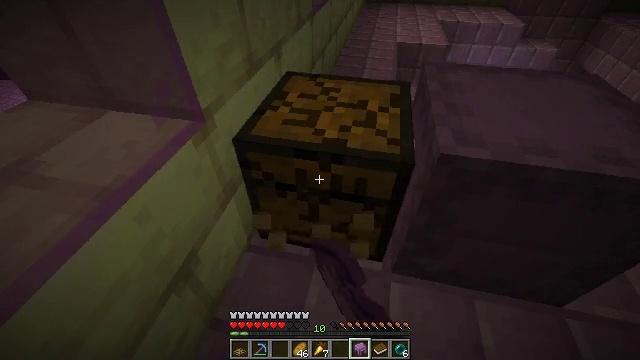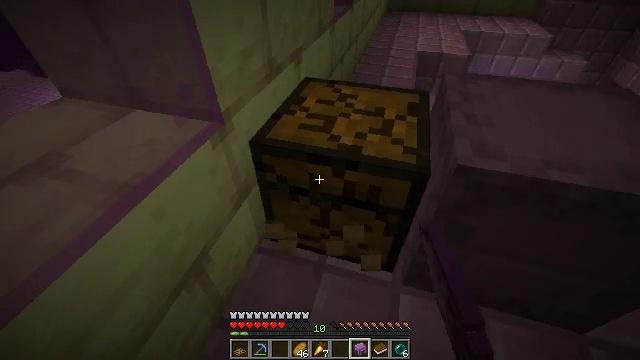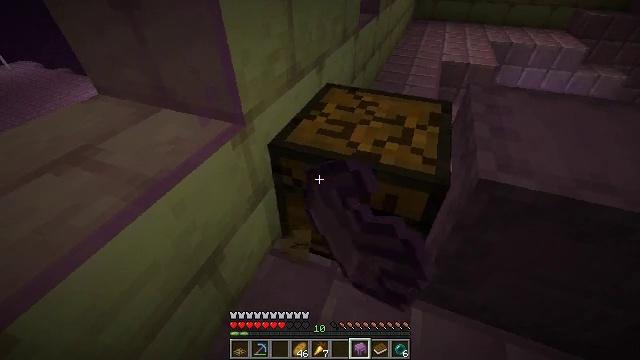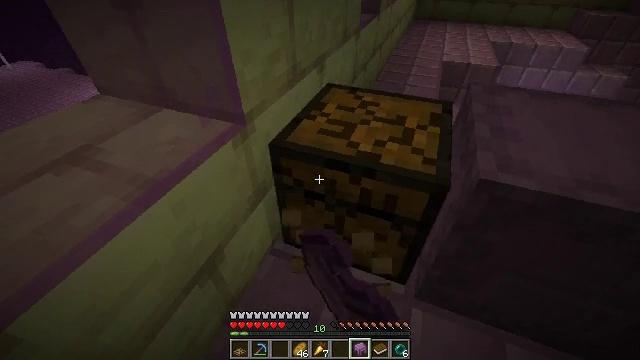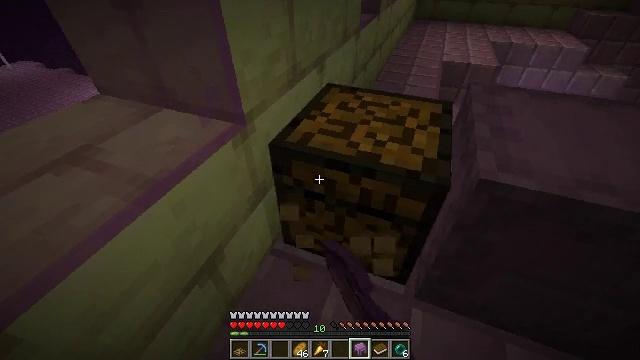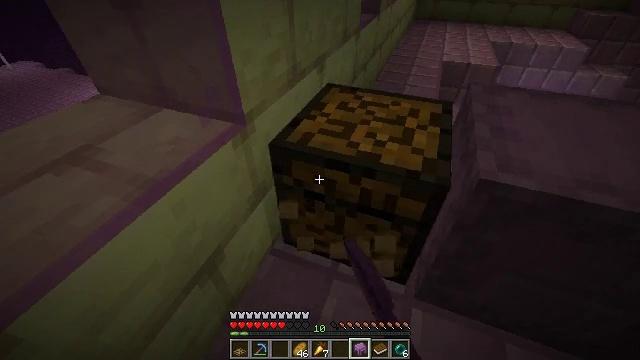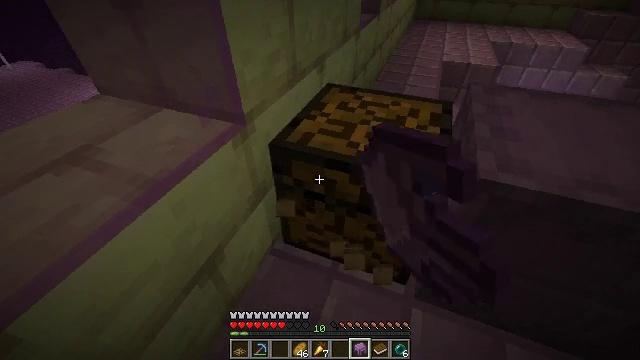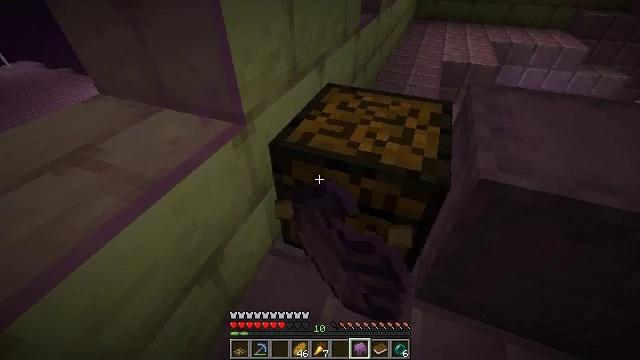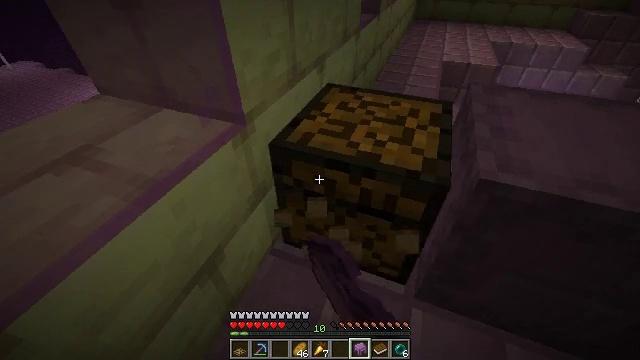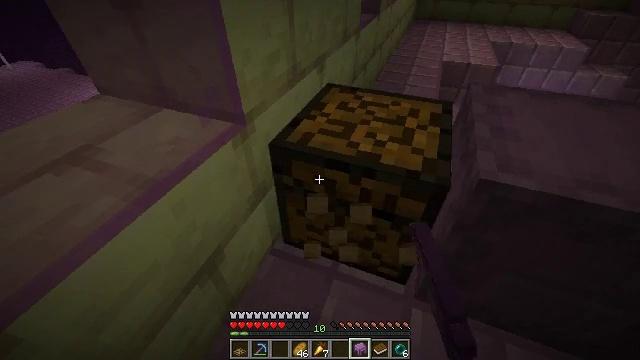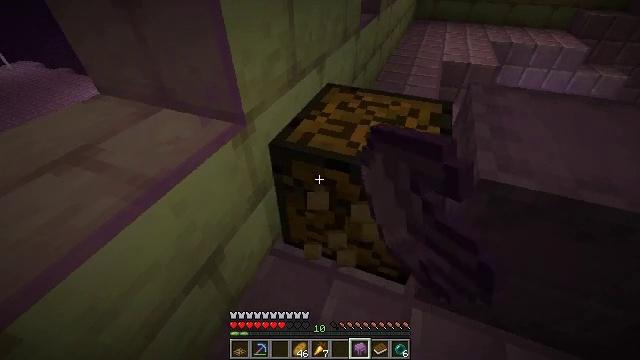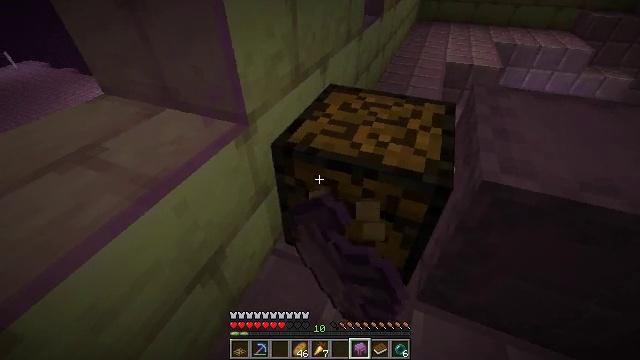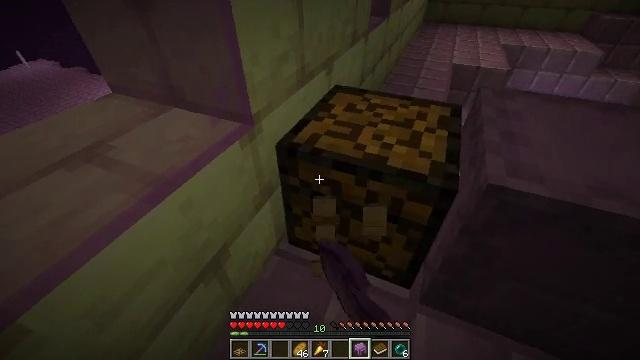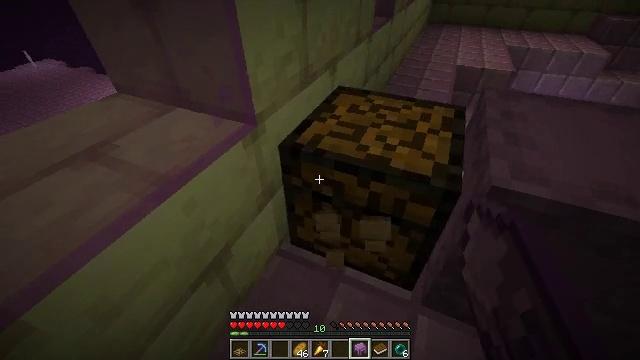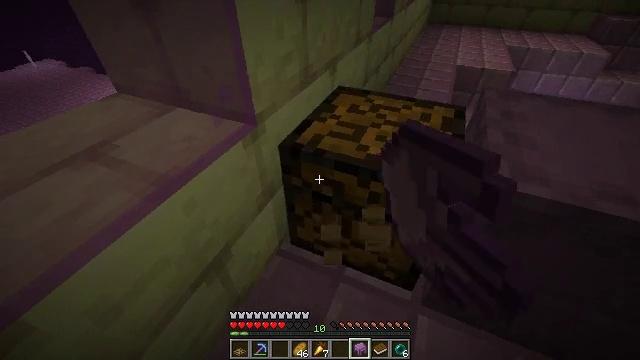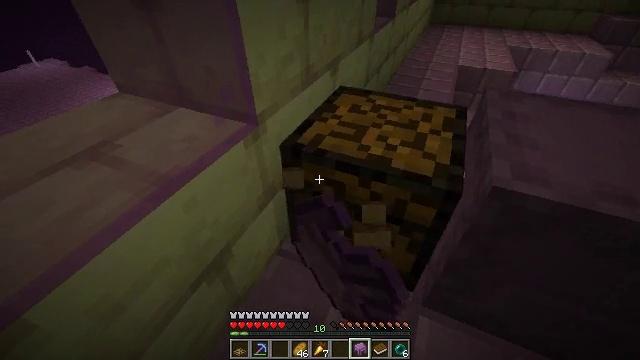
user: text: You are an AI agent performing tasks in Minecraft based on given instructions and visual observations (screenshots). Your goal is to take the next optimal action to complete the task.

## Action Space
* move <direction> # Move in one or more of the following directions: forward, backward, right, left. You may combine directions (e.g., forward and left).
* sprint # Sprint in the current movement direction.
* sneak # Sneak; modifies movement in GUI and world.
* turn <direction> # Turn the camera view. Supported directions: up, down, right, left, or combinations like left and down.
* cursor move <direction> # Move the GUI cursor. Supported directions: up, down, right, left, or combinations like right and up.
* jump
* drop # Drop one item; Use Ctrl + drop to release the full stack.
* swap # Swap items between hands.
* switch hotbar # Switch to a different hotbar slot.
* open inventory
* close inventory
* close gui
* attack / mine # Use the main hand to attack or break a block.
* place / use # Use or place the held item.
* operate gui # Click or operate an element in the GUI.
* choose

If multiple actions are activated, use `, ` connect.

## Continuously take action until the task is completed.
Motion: motion action
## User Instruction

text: Mine the chest to collect it.
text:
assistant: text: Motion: turn left and up, attack / mine
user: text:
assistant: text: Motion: turn left and up, attack / mine
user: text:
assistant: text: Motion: attack / mine
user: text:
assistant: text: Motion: attack / mine
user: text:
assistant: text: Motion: attack / mine
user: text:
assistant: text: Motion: attack / mine
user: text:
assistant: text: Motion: attack / mine
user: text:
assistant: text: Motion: attack / mine
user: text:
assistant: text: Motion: attack / mine
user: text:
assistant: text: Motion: attack / mine
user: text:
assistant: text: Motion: attack / mine
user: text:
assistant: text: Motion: turn left, attack / mine
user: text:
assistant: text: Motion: attack / mine
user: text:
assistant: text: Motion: attack / mine
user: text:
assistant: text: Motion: attack / mine
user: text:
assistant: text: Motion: attack / mine
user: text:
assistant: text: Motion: attack / mine
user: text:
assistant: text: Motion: attack / mine
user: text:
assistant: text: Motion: attack / mine
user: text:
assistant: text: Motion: attack / mine
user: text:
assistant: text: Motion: attack / mine
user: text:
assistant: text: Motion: attack / mine
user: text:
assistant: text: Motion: attack / mine
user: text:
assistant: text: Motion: attack / mine